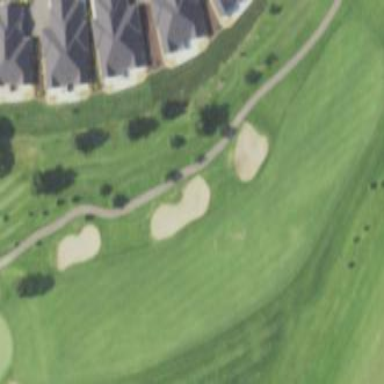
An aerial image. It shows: Golf fairway surrounded by grass.